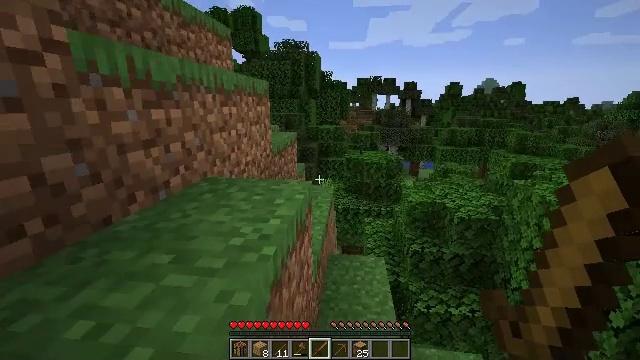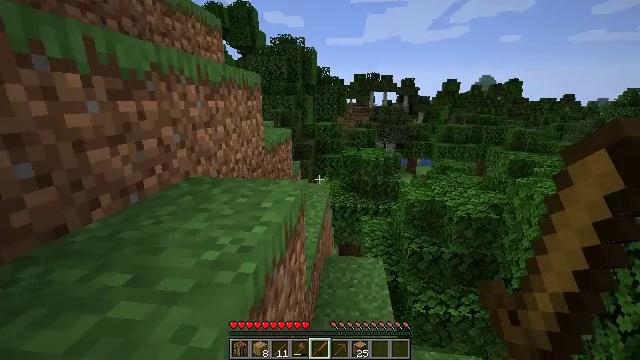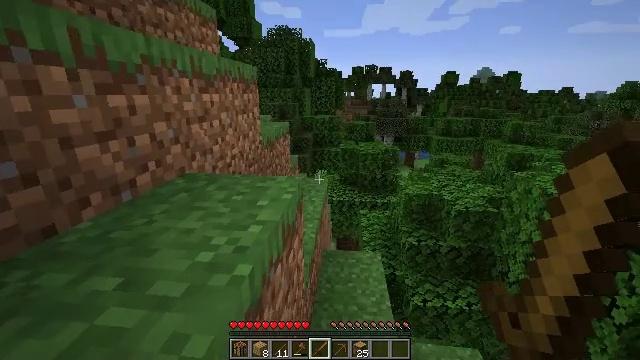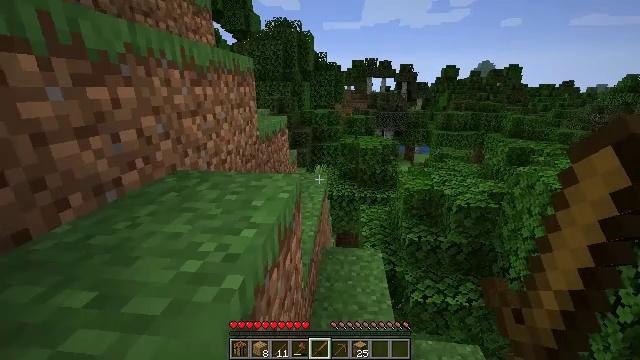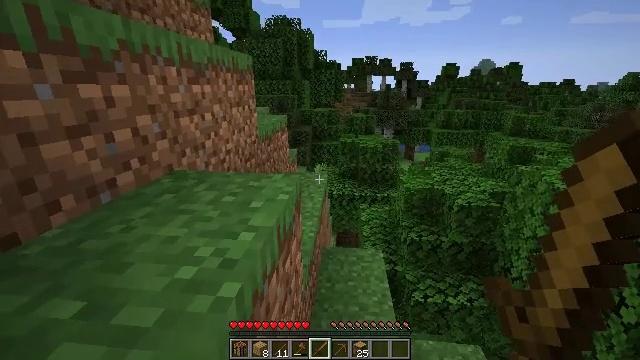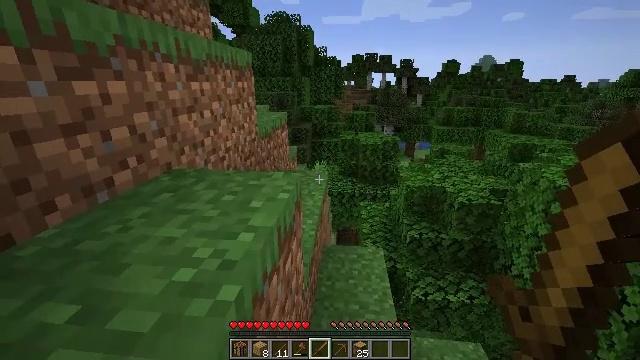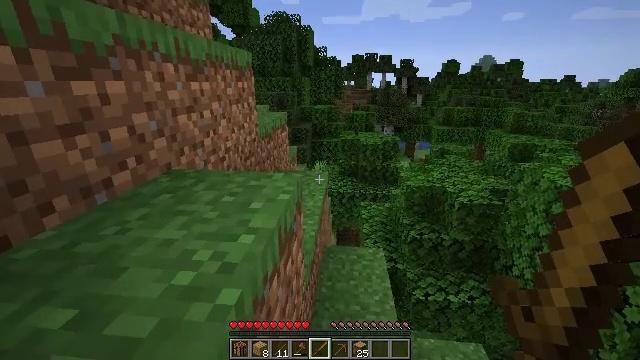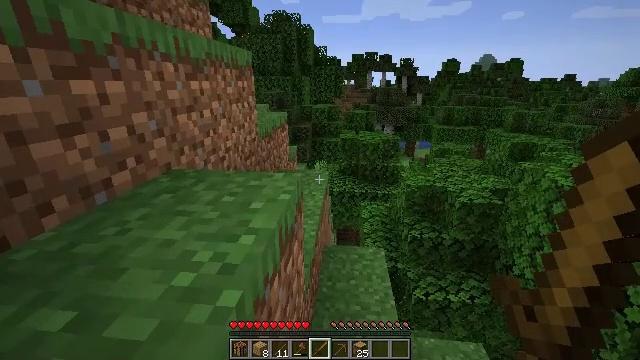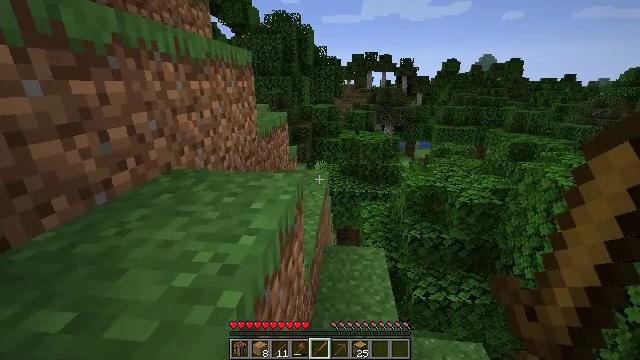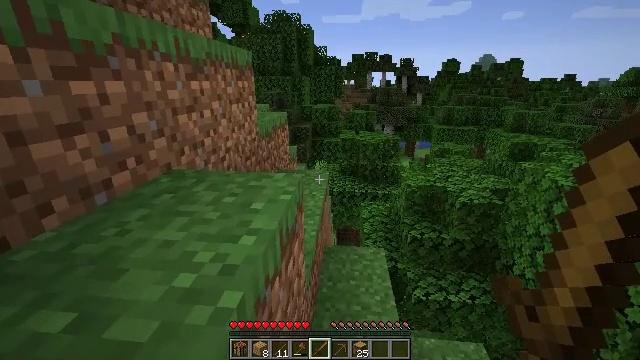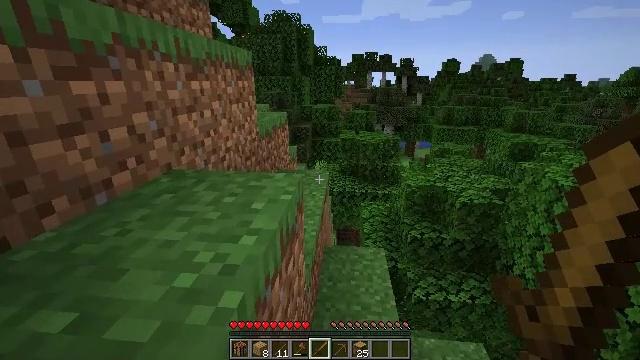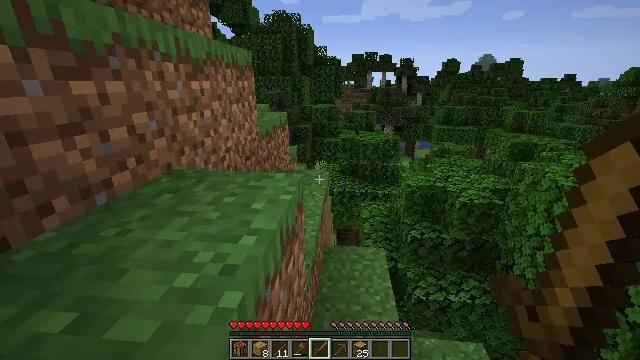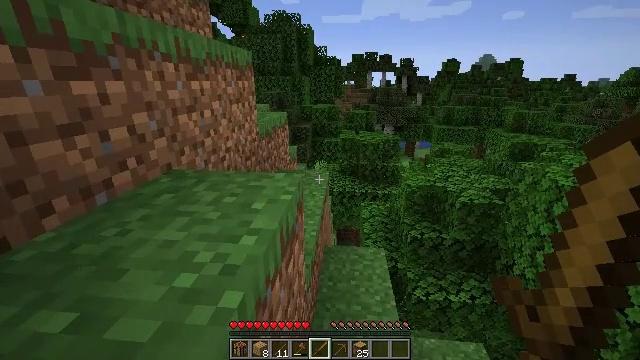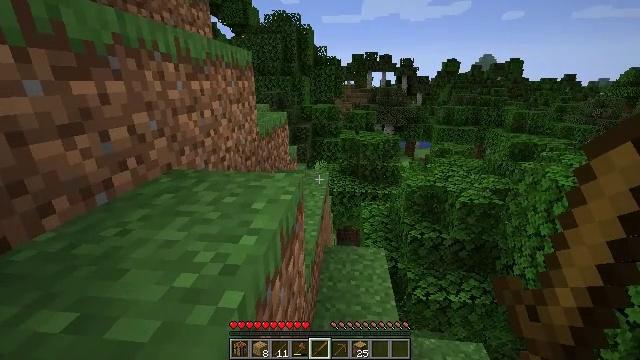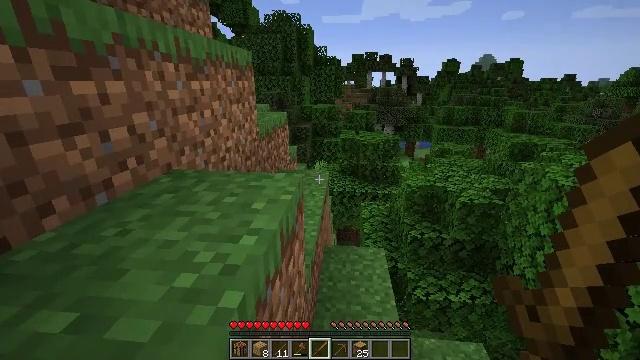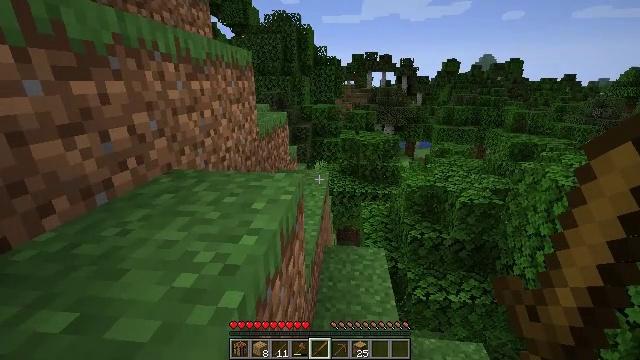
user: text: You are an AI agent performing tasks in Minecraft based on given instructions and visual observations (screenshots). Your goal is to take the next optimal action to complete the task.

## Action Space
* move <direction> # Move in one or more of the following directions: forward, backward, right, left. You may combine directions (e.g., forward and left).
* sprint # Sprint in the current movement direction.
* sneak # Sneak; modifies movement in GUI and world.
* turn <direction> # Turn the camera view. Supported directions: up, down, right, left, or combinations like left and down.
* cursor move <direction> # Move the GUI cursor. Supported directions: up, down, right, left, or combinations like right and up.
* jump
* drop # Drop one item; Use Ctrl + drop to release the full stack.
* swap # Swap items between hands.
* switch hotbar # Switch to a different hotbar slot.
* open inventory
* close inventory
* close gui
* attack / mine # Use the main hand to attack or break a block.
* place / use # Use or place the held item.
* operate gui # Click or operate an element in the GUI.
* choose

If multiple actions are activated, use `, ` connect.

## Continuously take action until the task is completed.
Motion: motion action
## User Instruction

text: Mine the rose bush in the garden.
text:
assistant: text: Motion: move forward, sprint
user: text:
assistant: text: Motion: sprint, turn down
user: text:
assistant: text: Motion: turn down
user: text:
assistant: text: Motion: no_op
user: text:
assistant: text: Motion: no_op
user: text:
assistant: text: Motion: no_op
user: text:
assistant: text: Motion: no_op
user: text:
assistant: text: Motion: no_op
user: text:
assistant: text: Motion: no_op
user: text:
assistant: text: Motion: no_op
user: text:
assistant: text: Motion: no_op
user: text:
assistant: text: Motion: no_op
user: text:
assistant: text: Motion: no_op
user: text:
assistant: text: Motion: no_op
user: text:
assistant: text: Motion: no_op
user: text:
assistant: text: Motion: no_op
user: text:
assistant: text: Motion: no_op
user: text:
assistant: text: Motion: no_op
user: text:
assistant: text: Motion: no_op
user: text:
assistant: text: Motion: no_op
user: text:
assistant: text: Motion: no_op
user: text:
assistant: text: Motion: no_op
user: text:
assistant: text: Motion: no_op
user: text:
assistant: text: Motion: no_op
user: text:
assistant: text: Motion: turn right and down
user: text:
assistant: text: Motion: turn right and down
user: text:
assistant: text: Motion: turn right and down
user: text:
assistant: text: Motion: turn right
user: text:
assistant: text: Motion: turn right
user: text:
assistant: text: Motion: turn right